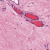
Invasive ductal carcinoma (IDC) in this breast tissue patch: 0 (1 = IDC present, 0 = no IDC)